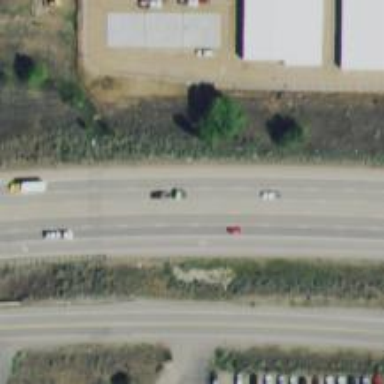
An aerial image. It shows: Trunk link highway.